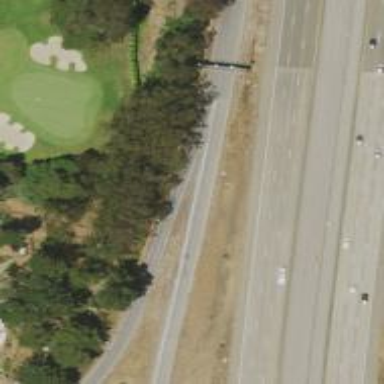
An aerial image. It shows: Trunk link highway.